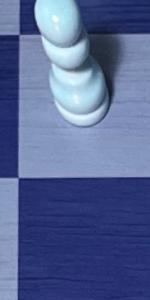
Label: Empty